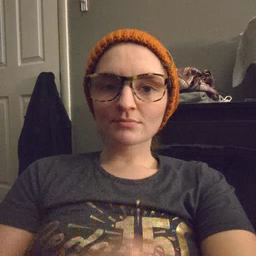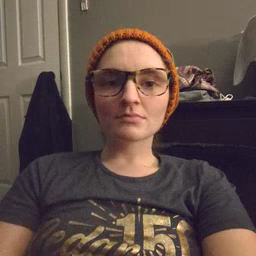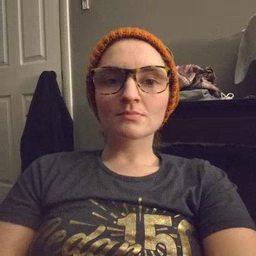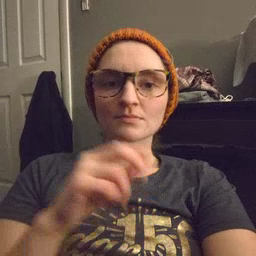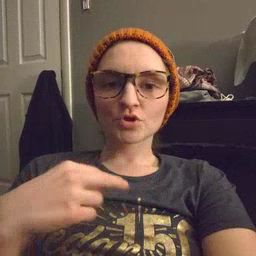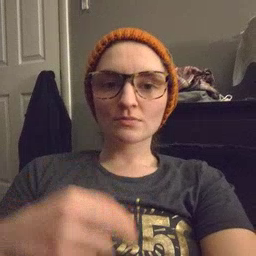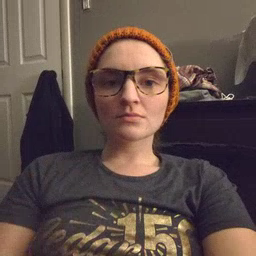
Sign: dance